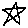
Label: star